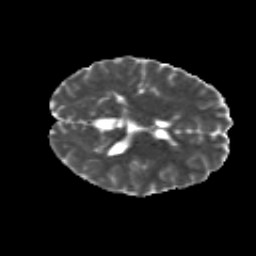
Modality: MD
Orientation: axial
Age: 18
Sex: male
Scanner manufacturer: siemens
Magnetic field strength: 3 T
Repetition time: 8.8 s
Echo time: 0.085 s